Question: I want to show the data or about us to edit like stackoverflow so i used wmd editor i also used the markdown.php for markdown and its working fine. but when i fetch data in text area to show in wmd editor for that i am doing
'''
<textarea id="wmd-input" class="wmd-panel" name="aboutme" value=""><?php echo $users->aboutme();?></textarea>
'''
now the problem is that i am getting the data form '$users->aboutme()' is with html tag

here i want to know how to remove the html tag and show like when i cal outside the textarea
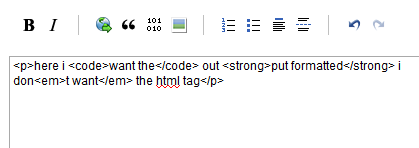
Answer: Try This
'''
<?php echo htmlentities($users->aboutme());?>
'''